Platform: macOS
Application: Arc Browser
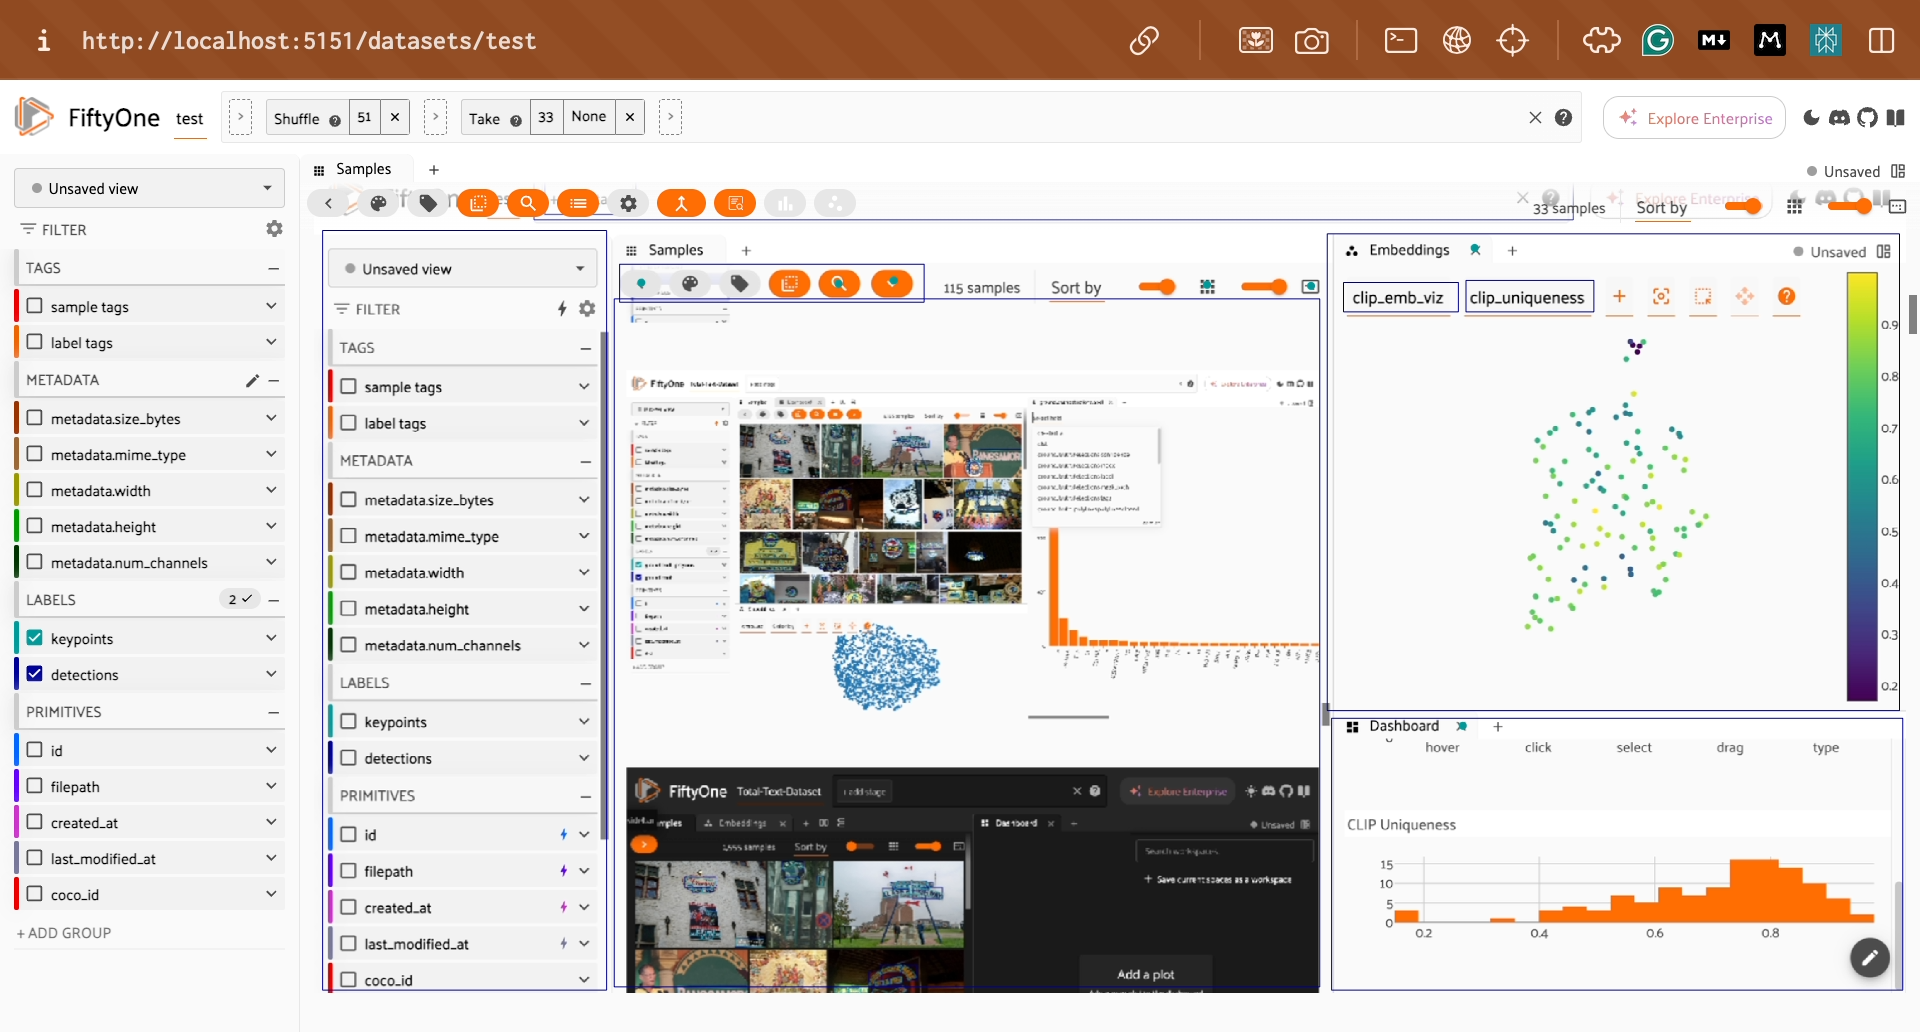
task_description: Open color settings menu
action_type: click
element_info: Icon
steps_since_start: 1